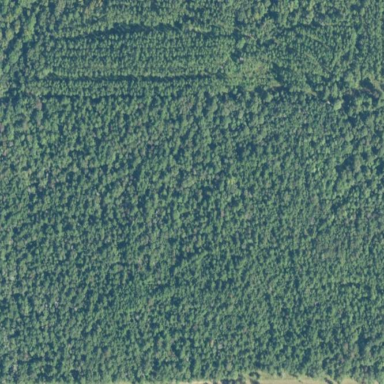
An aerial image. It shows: Mixed leaf woodland.